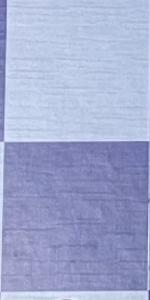
Label: Empty